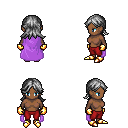
a pixel art fantasy rpg character, female body template, human, dark skin, lavender cape, red pants, gray loose hair, gold gloves, gold boots, four views (front, back, left, right), 2x2 character sprite sheet, small pixel art, hard edges, no anti-aliasing